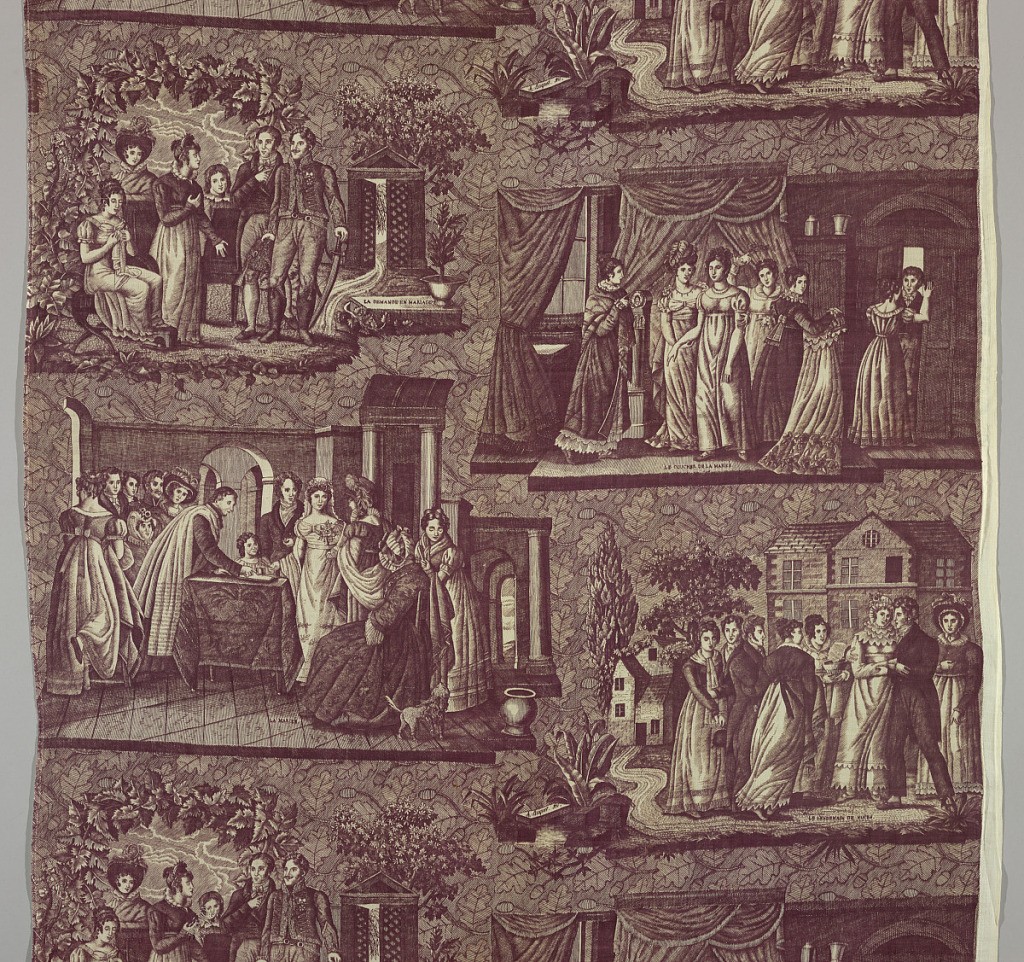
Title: Marriage scenes
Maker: Alexandre Buquet, French, 1802–1865
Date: ca. 1825
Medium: cotton Technique: printed by engraved roller on plain weave
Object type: Textile
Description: Four scenes, captioned in French, of marriage; asking for the woman's hand, the civil ceremony, the bedding of the bride and the day after the marriage. In purple on white.